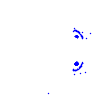
Particle: electron